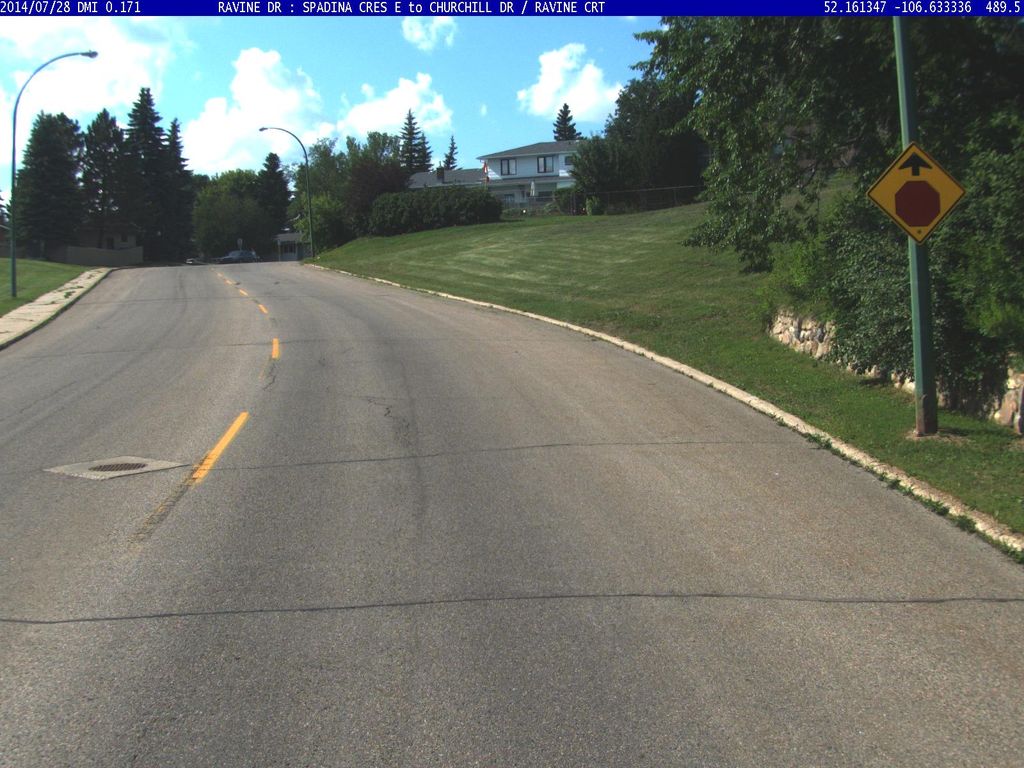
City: saskatoon